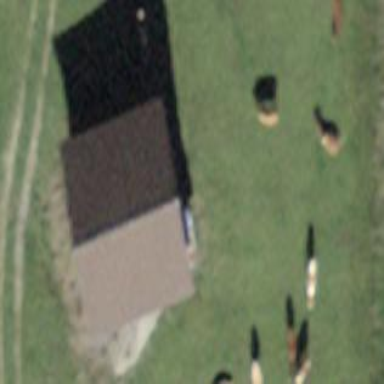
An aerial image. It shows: Rural barn.